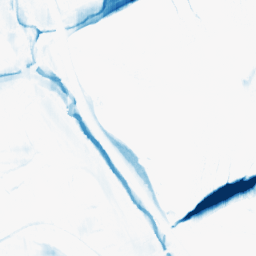
Category: morphological
Decomposition family: morphological_ellipse
Decomposition parameters: operation: closing
width: 30
height: 5
Upsampling method: quadratic
Upsampling parameters: scale: 4
Upsampling scale: 4